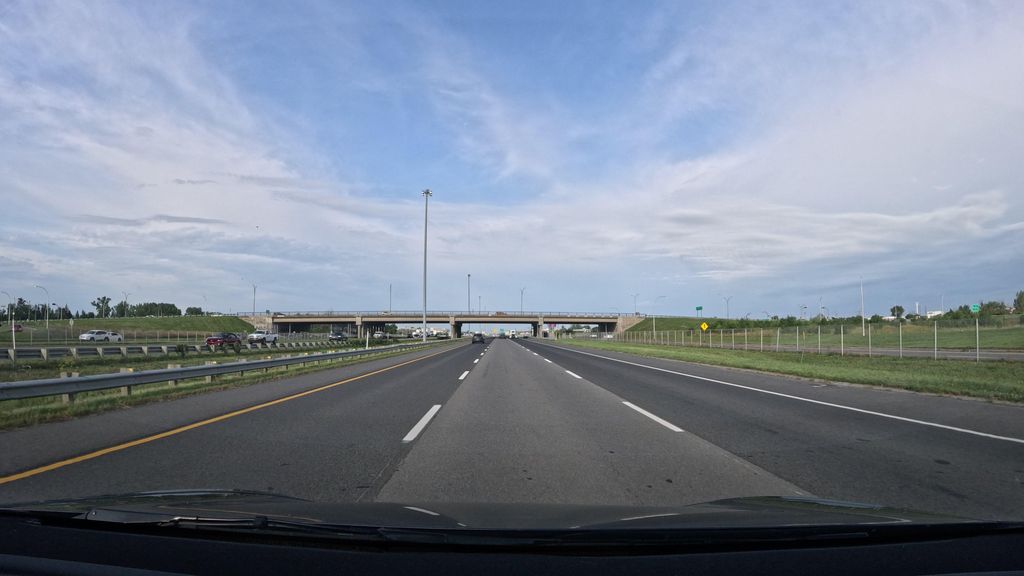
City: montreal